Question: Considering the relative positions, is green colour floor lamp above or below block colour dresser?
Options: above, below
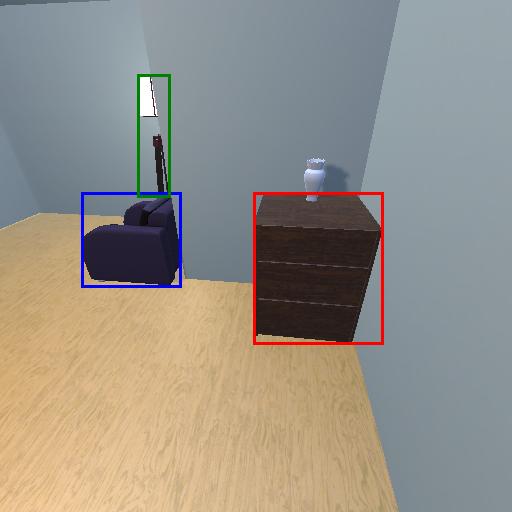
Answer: above